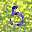
Label: 5